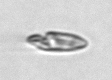
Label: Katodinium_or_Torodinium